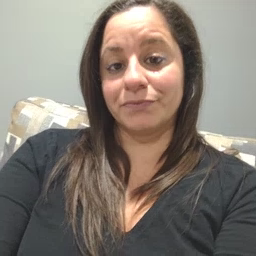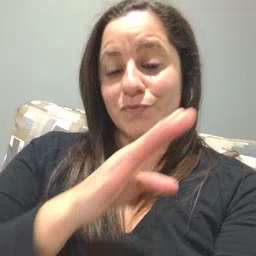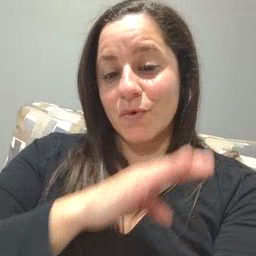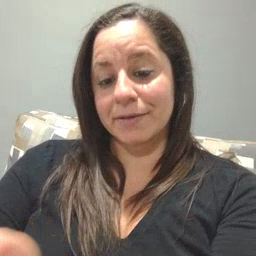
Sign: quiet